Field crop: tomato
Growth stage: 2
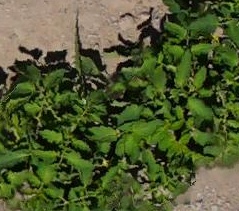
Species: tomato